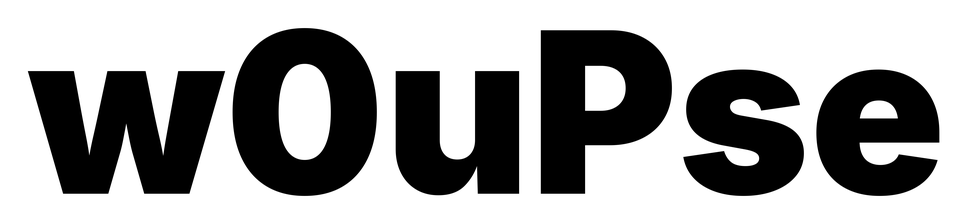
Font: Inter_Black